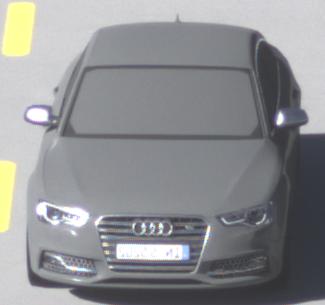
Make: Audi
Model: S5
Detailed model: F5
Model produced from: 2016
Model produced until: 2019
Doors: 2
Color: gray
Road condition: dry road
Daytime: morning or afternoon
Contrast: high contrast